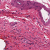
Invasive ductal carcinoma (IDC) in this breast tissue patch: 0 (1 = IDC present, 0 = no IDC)